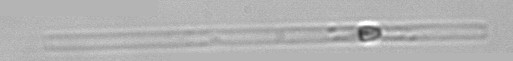
Label: Dactyliosolen_blavyanus